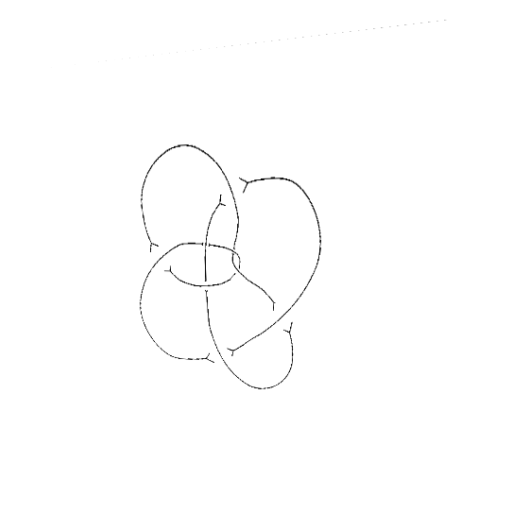
Crossing number: 8